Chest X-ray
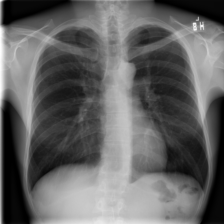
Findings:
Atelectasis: negative
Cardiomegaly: negative
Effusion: negative
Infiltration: negative
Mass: negative
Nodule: negative
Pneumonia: negative
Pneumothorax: negative
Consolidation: negative
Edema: negative
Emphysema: negative
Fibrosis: negative
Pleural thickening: negative
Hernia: negative